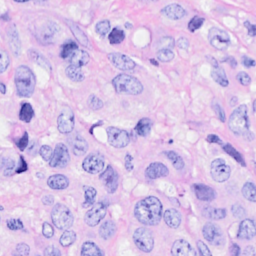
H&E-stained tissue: Breast